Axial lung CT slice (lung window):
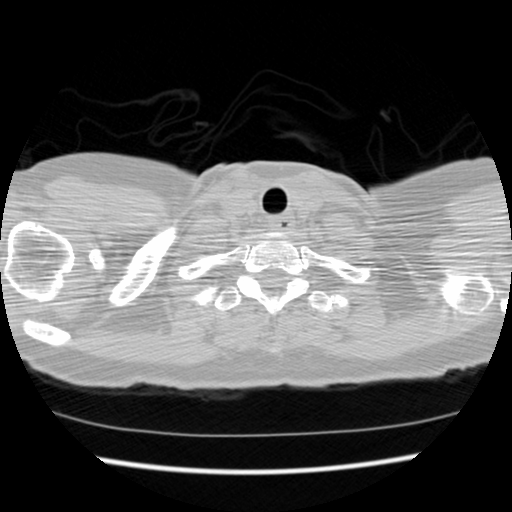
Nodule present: no